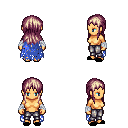
a pixel art fantasy rpg character, female body template, human, tanned skin, blue tattered cape, metal pants, white blonde unkempt hairstyle, white cloth bandages, black slippers, four views (front, back, left, right), 2x2 character sprite sheet, small pixel art, hard edges, no anti-aliasing